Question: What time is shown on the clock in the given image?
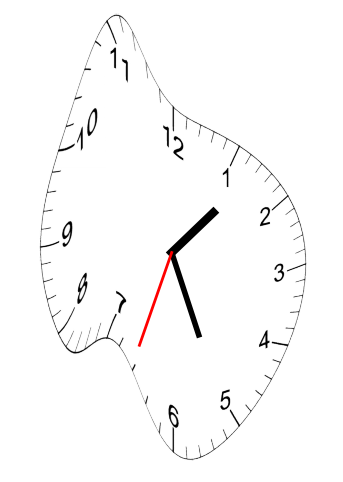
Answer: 01:25:33